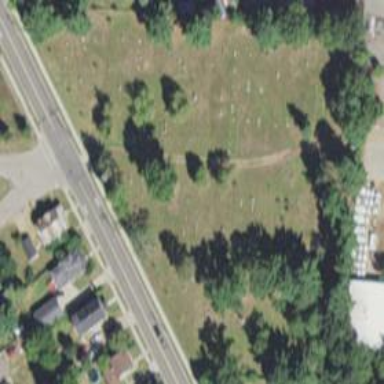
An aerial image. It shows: Cemetery surrounded by fence.